Brain MRI, t2w sequence, axial 2D slice.
Patient: age 23, sex F, weight 95 kg, height 1.95 m
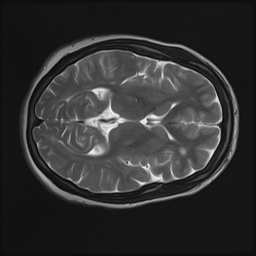